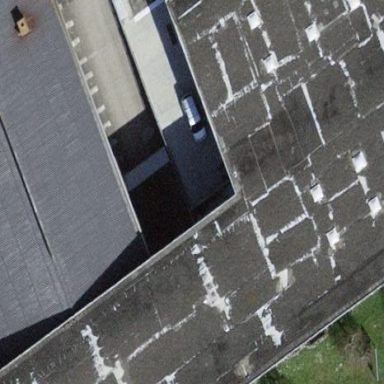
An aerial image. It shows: Industrial building.